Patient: sex F, age 73
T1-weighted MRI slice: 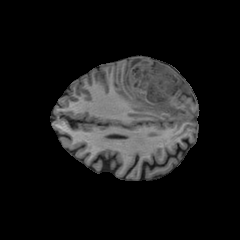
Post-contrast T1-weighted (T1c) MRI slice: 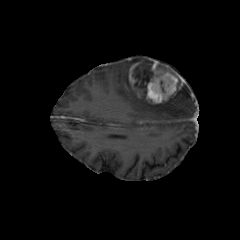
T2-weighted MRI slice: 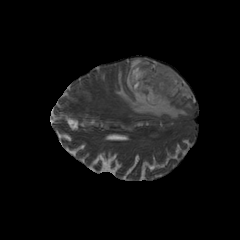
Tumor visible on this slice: yes
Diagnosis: Glioblastoma, IDH-wildtype
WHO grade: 4